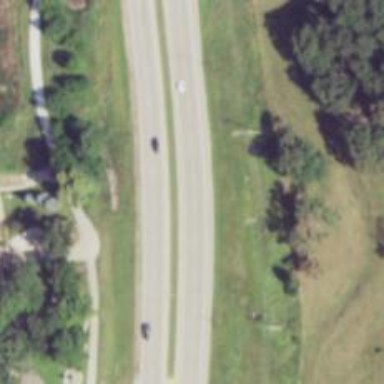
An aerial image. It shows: Trunk highway with expressway features.